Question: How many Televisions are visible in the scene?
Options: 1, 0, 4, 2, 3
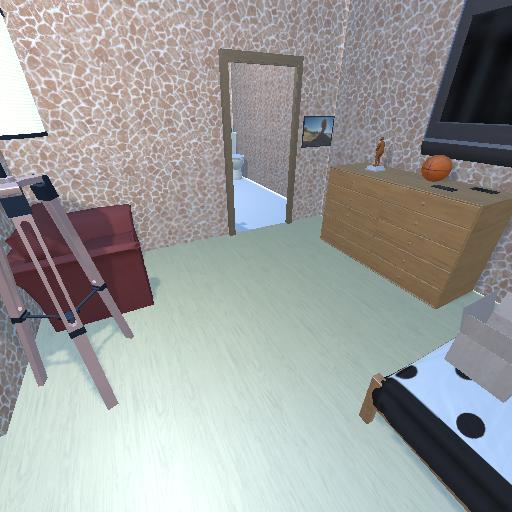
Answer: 1